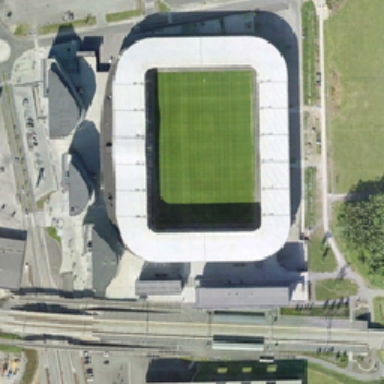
This road is close to the square .